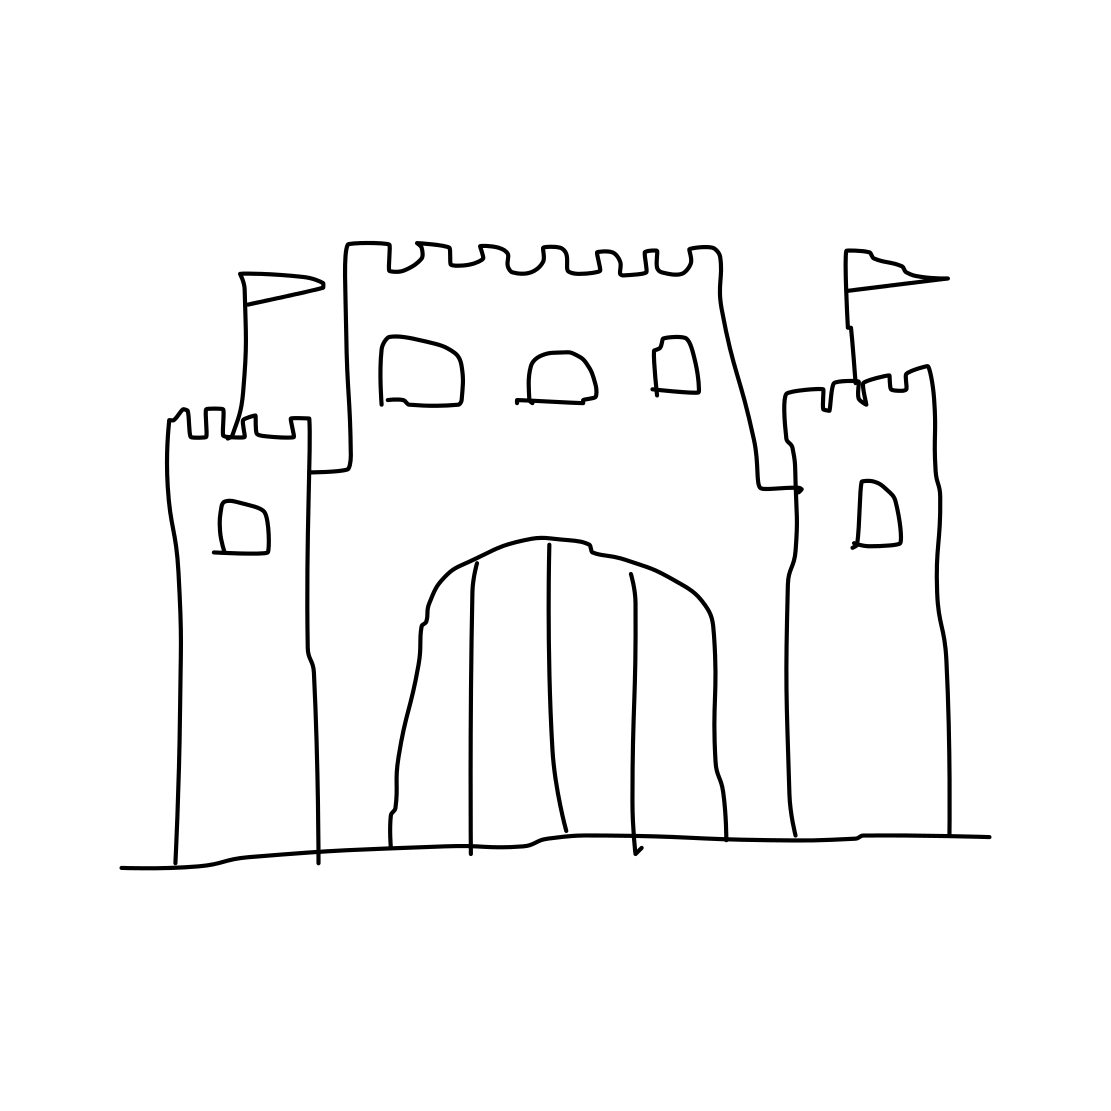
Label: castle